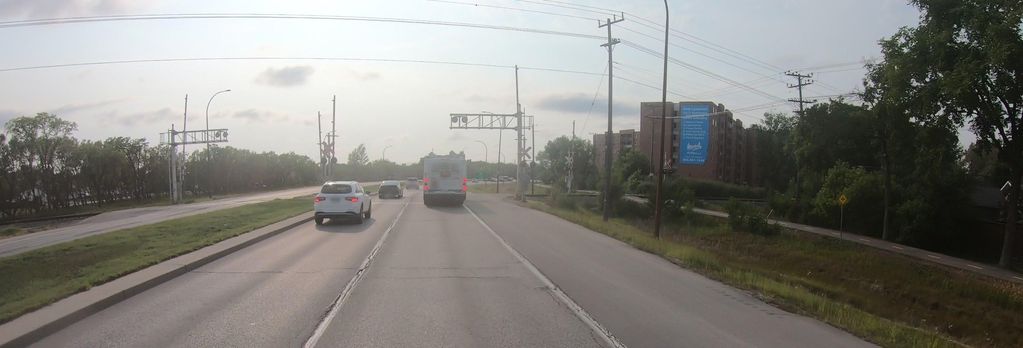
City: winnipeg